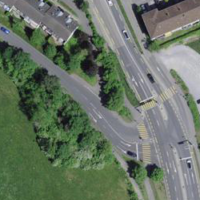
EUNIS habitat code: 54
Species observed at this site:
Echium vulgare
Convolvulus arvensis
Equisetum telmateia
Cardamine pratensis
Veronica persica
Daucus carota
Melilotus albus